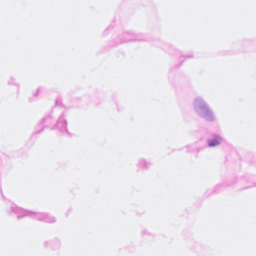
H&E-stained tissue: Breast